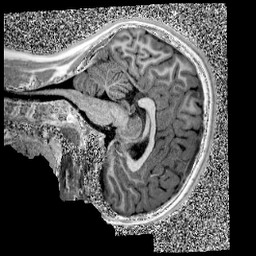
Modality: UNIT1
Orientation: sagittal
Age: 12
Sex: female
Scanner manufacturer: siemens
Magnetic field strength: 3 T
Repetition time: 4 s
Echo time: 0.00299 s